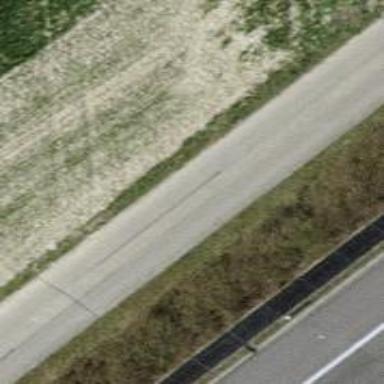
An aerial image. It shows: Well-maintained track road of grade 1.